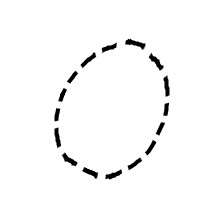
Shape: circle